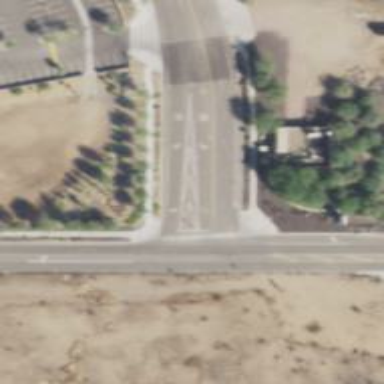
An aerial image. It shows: Solid stop line on the road.